Question: I'm using rails 3.1 + nginx + unicorn in linode vps with 512 mb ram and ubuntu 10.04 64bits and Mongodb for my project.
I get a alert in google pagespeed in my production server, such as you can see in the next image:

I have assets precompiled and works fine.
Then my question is:
Thank you!
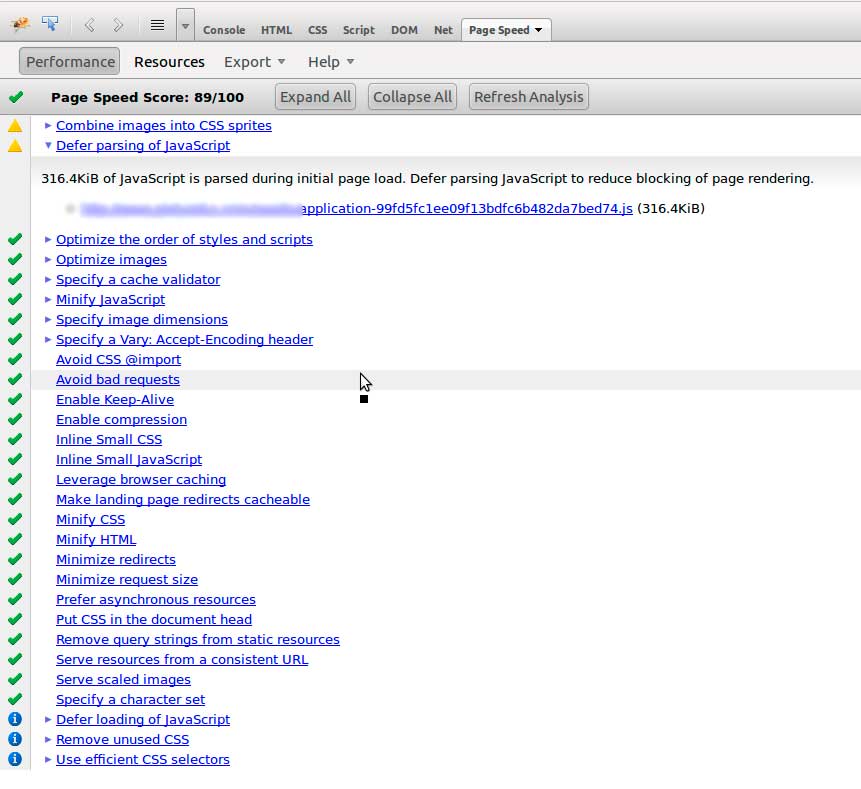
Answer: Any code that does not need to be loaded at the time of the page load can be loaded after using jQuery, or JavaScript. I'll show you both
javascript:
'''
window.onLoad = function(){ //defers js to load on window ready }
'''
jQuery:
'''
$(document).ready(function(){
//defers js to load on document ready
});
'''
You can use either of those methods.
For Asynchronous Script loading, you can google it and get thousands of examples.